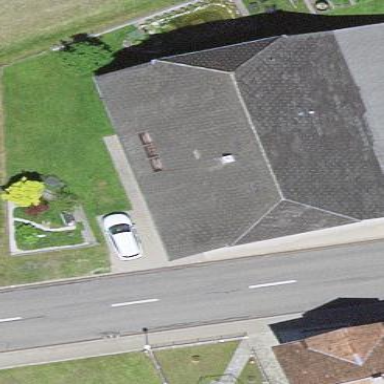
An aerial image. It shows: Residential building.